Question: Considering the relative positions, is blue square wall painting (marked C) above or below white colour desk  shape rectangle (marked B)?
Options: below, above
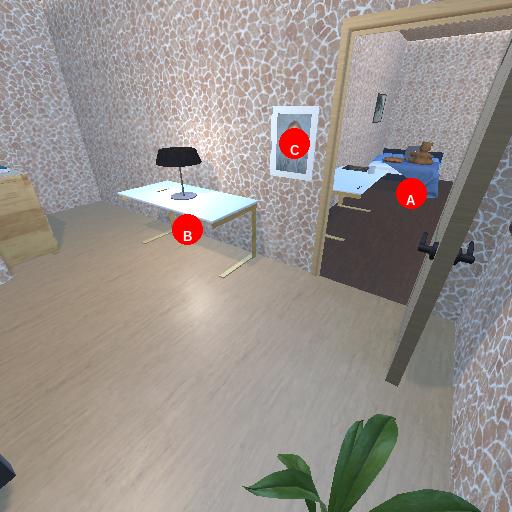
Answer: below